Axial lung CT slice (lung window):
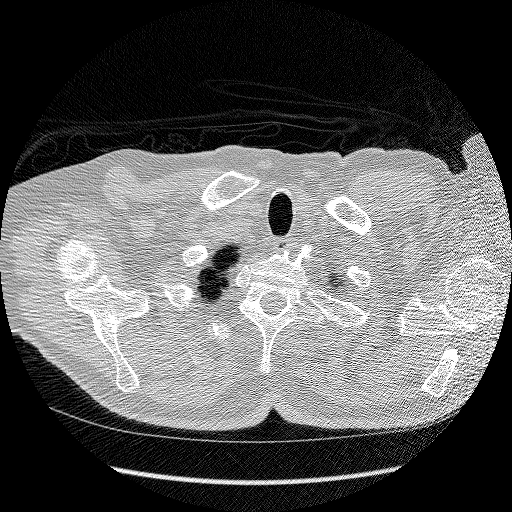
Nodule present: no